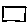
Label: square